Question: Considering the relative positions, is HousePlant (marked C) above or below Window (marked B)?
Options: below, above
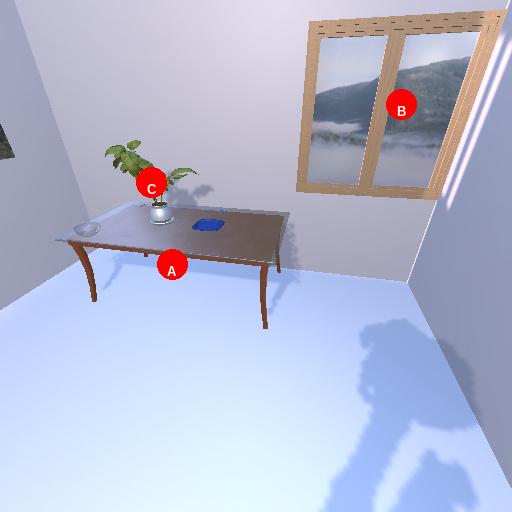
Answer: below